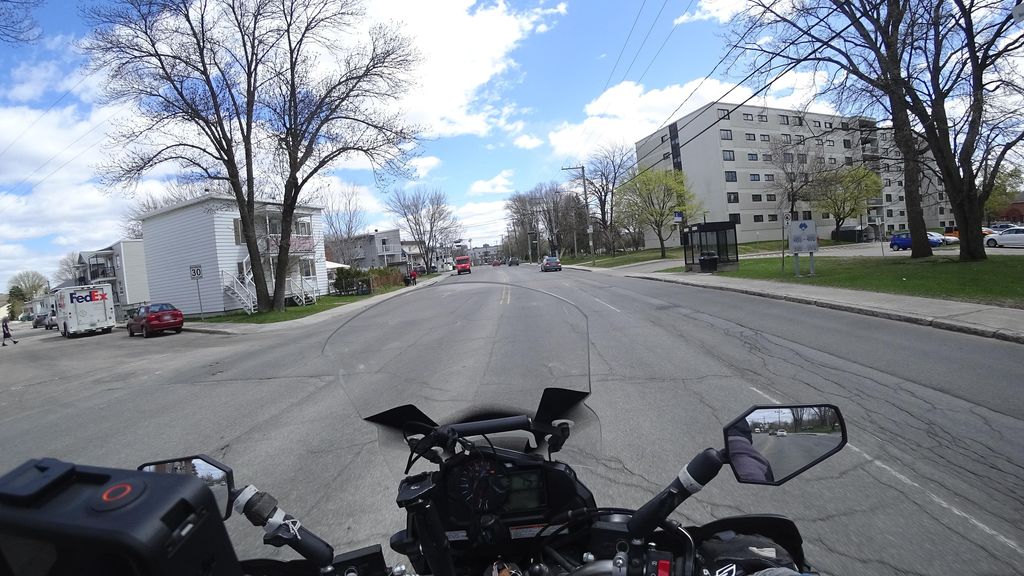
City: quebec_city